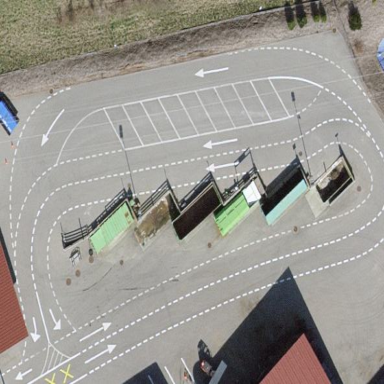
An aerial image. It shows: Recycling center.